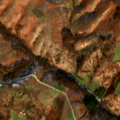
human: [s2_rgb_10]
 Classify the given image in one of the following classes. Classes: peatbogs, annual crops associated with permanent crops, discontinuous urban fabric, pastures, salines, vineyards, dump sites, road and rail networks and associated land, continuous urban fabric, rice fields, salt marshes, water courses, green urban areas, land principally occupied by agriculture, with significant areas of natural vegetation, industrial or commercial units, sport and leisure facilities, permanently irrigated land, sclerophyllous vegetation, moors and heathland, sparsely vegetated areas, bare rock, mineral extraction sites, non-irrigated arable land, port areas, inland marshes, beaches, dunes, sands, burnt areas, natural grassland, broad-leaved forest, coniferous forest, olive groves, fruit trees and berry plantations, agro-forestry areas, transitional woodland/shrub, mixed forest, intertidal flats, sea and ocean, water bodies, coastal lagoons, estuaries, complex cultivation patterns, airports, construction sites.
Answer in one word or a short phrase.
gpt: land principally occupied by agriculture, with significant areas of natural vegetation, broad-leaved forest, natural grassland